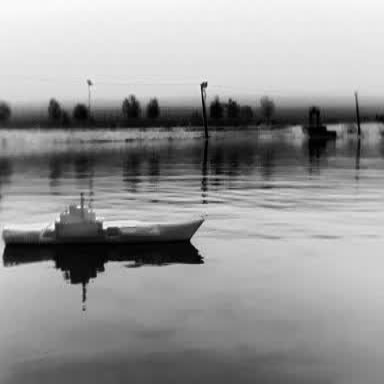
There is a warship in the infrared image.